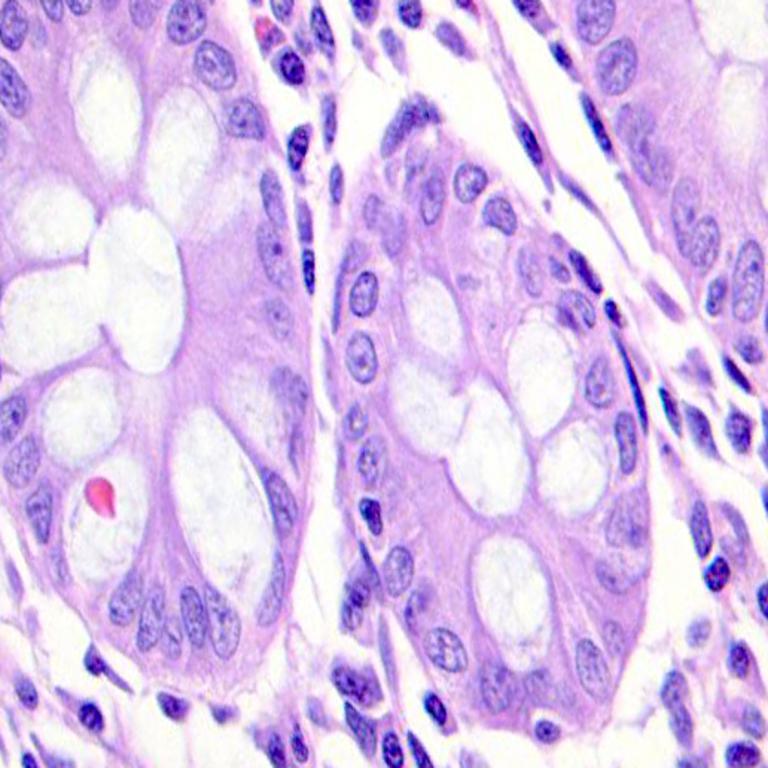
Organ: colon
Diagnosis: benign